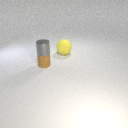
large yellow rubber sphere behind small brown rubber cylinder